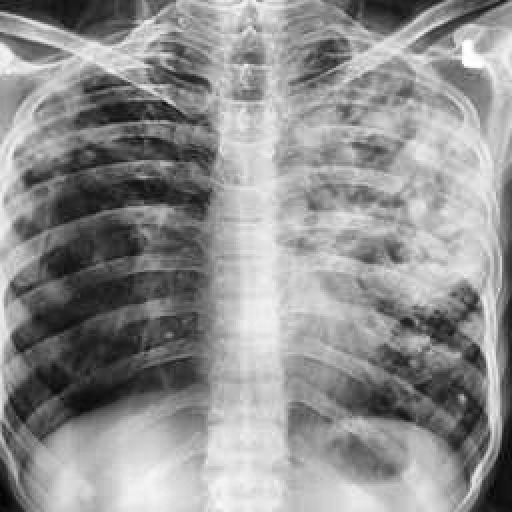
Finding: TUBERCULOSIS